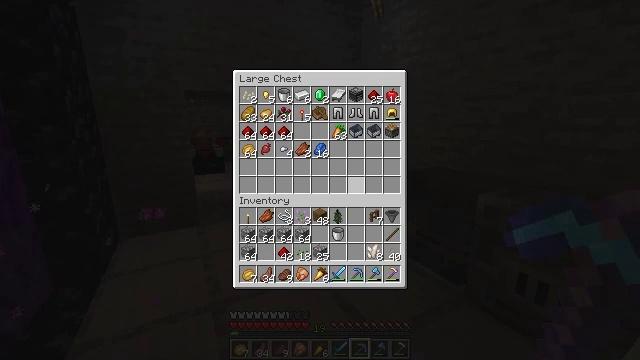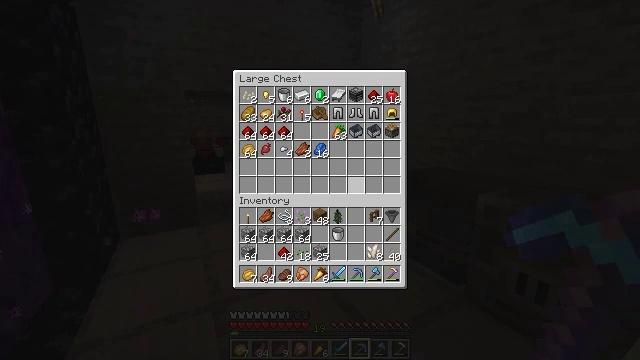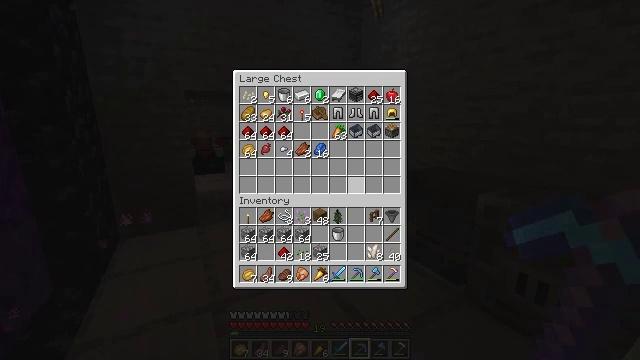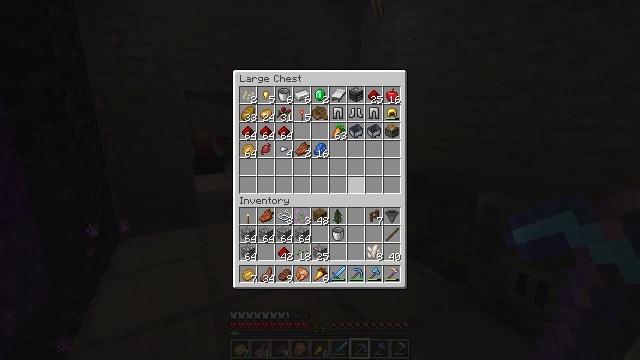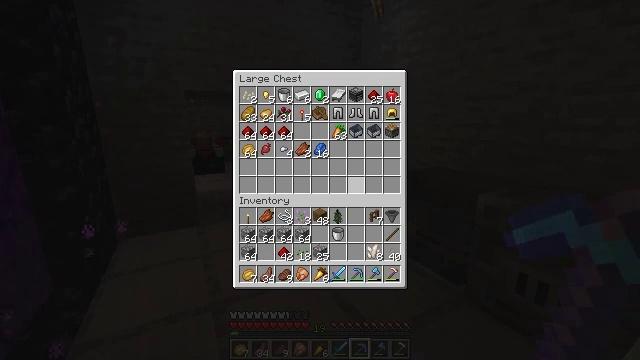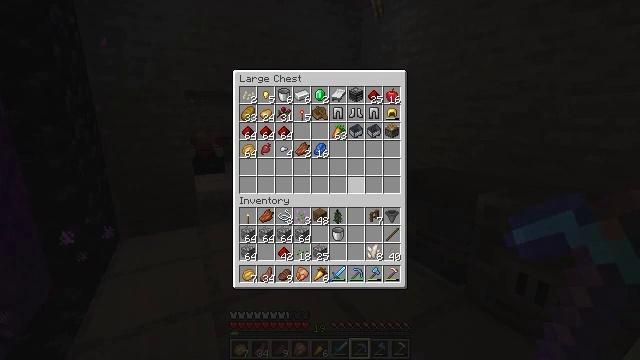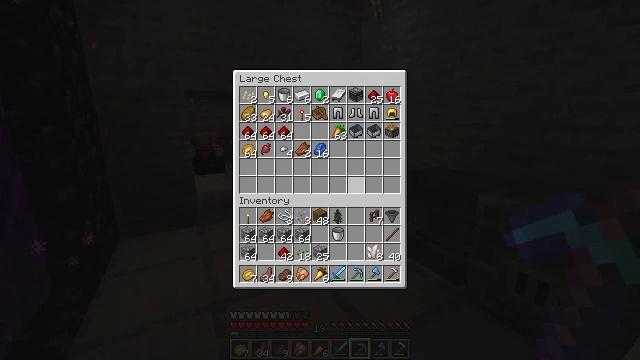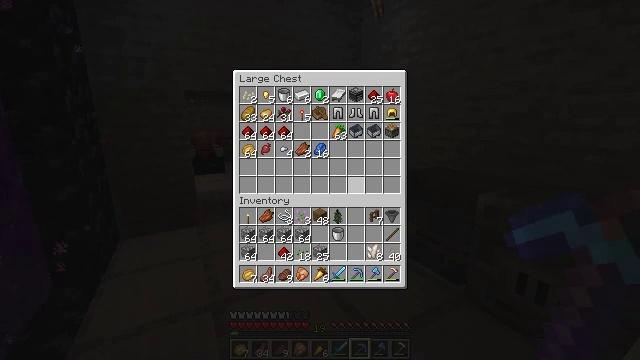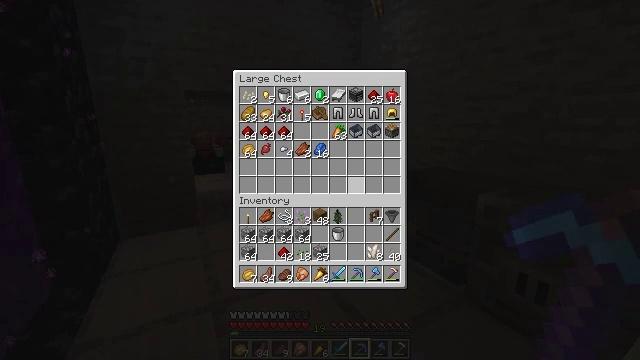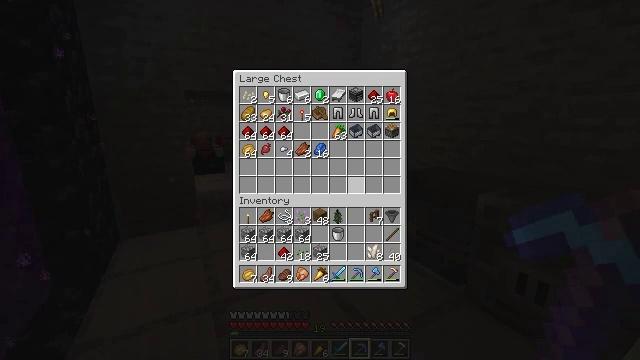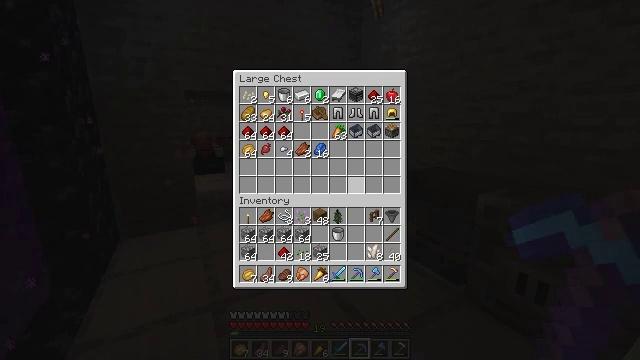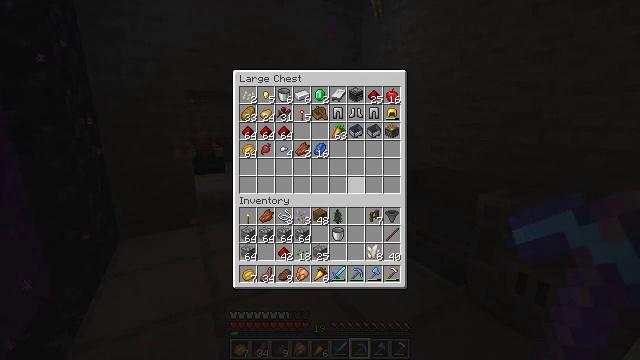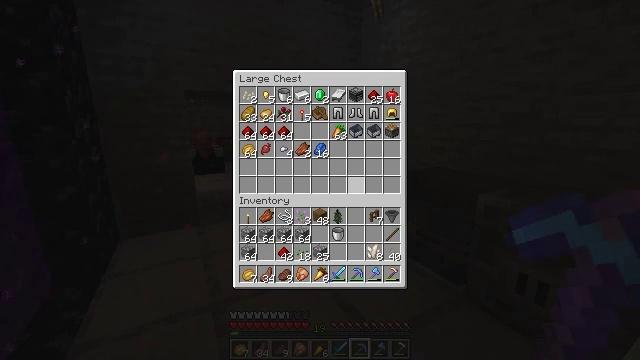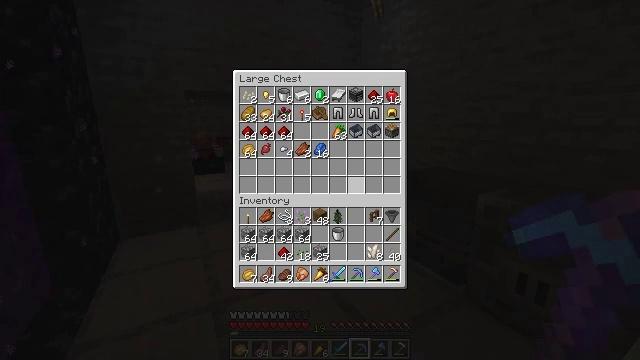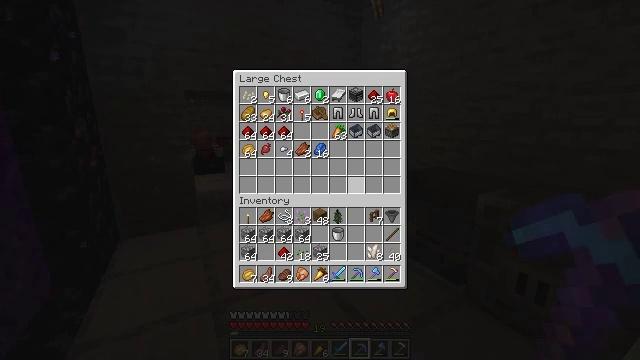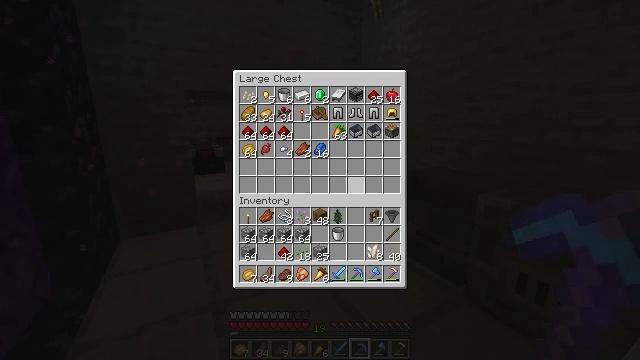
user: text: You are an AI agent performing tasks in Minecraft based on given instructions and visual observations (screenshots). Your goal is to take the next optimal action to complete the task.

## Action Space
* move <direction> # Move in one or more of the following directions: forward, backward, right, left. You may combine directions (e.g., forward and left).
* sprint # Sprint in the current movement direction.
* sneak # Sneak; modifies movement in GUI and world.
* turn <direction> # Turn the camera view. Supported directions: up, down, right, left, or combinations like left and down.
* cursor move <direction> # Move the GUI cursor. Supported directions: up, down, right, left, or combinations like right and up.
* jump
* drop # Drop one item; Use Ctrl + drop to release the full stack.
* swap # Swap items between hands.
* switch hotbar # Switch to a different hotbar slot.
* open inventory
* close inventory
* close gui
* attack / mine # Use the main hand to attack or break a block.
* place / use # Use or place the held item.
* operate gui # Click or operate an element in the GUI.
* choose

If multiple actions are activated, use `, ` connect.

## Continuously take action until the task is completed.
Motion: motion action
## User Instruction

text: Gather wheat by left-clicking on it.
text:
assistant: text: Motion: no_op
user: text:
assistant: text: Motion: no_op
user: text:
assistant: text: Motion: no_op
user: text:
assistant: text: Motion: no_op
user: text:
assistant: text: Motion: no_op
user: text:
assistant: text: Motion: no_op
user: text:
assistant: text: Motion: no_op
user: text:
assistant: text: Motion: no_op
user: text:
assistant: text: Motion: no_op
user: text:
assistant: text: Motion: no_op
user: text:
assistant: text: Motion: no_op
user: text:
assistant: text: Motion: no_op
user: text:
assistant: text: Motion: no_op
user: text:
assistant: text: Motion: no_op
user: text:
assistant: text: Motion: no_op
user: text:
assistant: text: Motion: no_op
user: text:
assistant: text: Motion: no_op
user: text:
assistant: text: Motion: no_op
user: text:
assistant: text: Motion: no_op
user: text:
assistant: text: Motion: no_op
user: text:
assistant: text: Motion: no_op
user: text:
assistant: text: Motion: no_op
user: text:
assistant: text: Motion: no_op
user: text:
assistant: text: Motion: no_op
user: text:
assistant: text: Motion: no_op
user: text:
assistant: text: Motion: no_op
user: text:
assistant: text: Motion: no_op
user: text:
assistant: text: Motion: no_op
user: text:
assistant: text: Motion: no_op
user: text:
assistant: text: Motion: no_op